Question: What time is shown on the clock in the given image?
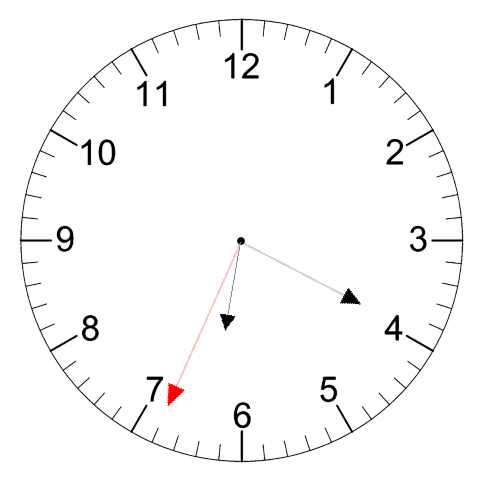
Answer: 06:19:34